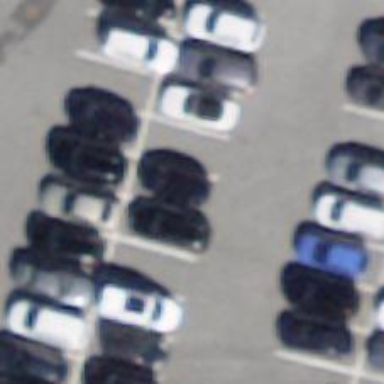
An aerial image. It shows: Multi-storey parking facility.